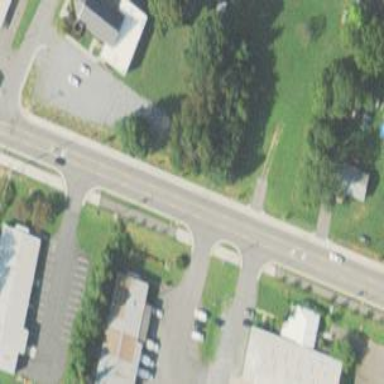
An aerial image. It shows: Unmarked crossing for cyclists on cycleway.